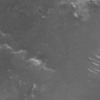
Label: not_dusty